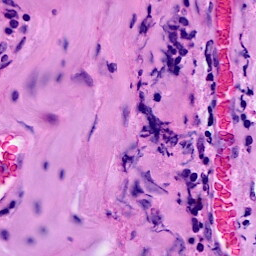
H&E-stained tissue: Breast